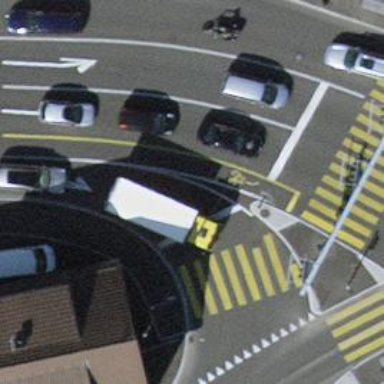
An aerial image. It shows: Road with traffic signals.